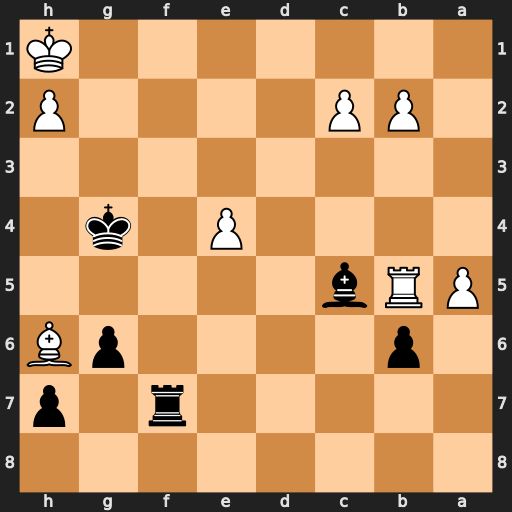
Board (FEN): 8/5r1p/1p4pB/PRb5/4P1k1/8/1PP4P/7K
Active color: b
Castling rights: -
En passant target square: -
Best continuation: Rf1+ Kg2 Rg1#